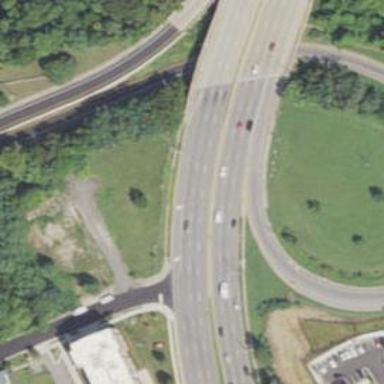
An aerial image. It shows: This image shows trunk highway that functions as expressway.